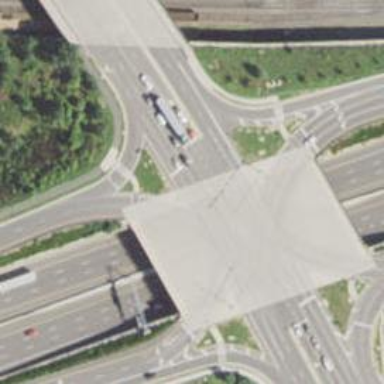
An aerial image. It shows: Trunk link highway passing over bridge.